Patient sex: M
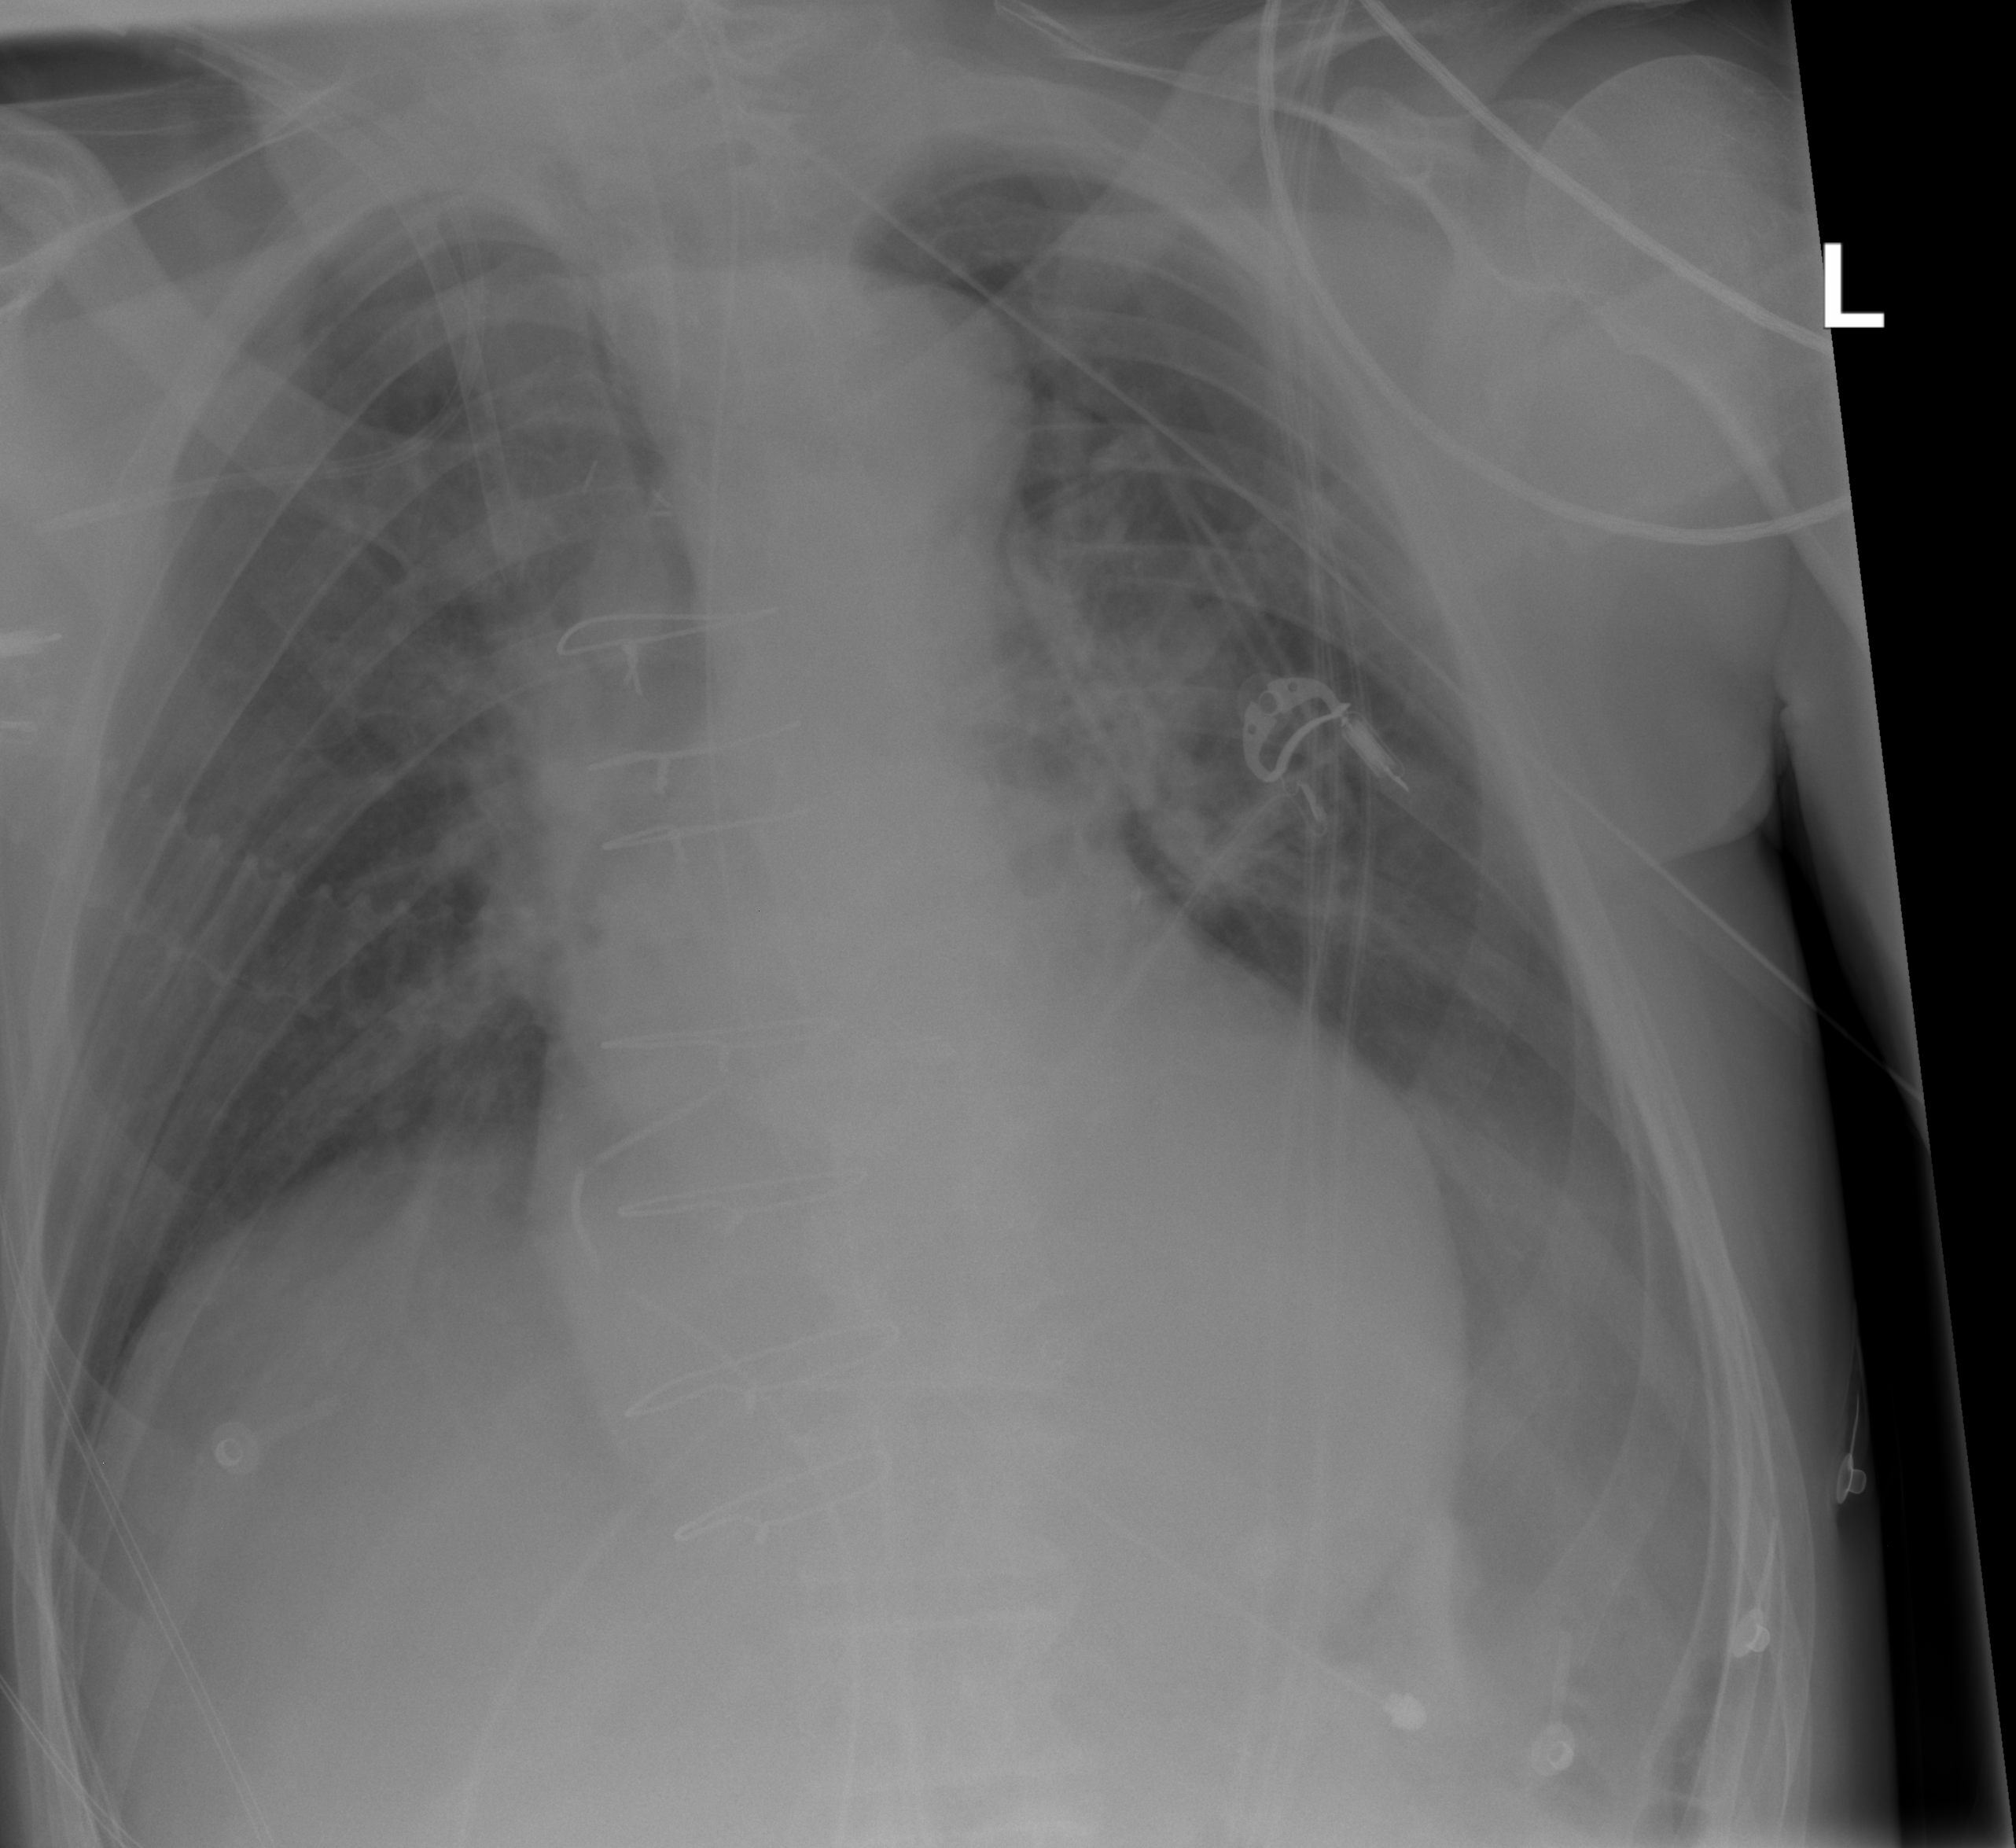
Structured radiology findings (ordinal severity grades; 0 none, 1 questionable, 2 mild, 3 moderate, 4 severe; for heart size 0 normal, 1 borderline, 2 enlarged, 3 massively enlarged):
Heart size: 2
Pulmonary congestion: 2
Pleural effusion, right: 0
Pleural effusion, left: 1
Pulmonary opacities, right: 0
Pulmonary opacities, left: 0
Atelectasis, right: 1
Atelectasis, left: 1